Question: I have a TableView Cell and inside that I have an 'ImageView' and 'Label'. But when I connect to them using:
'''
@IBOutlet weak var menuListLabel: UILabel!
@IBOutlet weak var menuListImage: UIImageView!
'''

> Illegal Configuration:The menuListImage outlet from the ViewController to the UIImageView is
invalid. Outlets cannot be connected to repeating content.
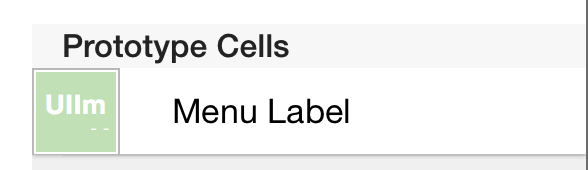
Answer: You need to create a custom class that inherits from UITableViewCell, and configure the outlets there.
'''
class MyCustomTableViewCell: UITableViewCell {
@IBOutlet weak var menuListLabel: UILabel!
@IBOutlet weak var menuListImage: UIImageView!
}
'''
Next, you need to configure the cell in your storyboard. Select your cell. Open the Identity inspector and set the Custom Class to "MyCustomTableViewCell".
Then, with the cell still selected, go to the Attributes inspector, and set the Reuse Identifier to "MyCustomTableViewCell". (This identifier can be whatever you want, you just need to use this exact value when calling 'dequeueReusableCellWithIdentifier'. I like to use my cell's class name as the identifier so it's easy to remember.)
In your table view controller, implement the necessary methods to build your table using your custom cell.
'''
func numberOfSectionsInTableView(tableView: UITableView) -> Int {
return 1 // however many sections you need
}
func tableView(tableView: UITableView, numberOfRowsInSection section: Int) -> Int {
return 1 // however many rows you need
}
func tableView(tableView: UITableView, cellForRowAtIndexPath indexPath: NSIndexPath) -> UITableViewCell {
// get an instance of your cell
let cell = tableView.dequeueReusableCellWithIdentifier("MyCustomTableViewCell", forIndexPath: indexPath) as MyCustomTableViewCell
// populate the data in your cell as desired
cell.menuListLabel.text = "some text"
cell.menuListImage.image = UIImage(named: "some image")
return cell
}
'''